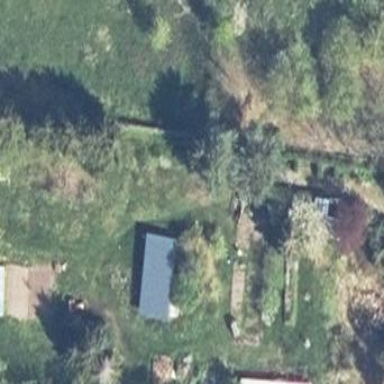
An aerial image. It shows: Garden area designated for leisure land.